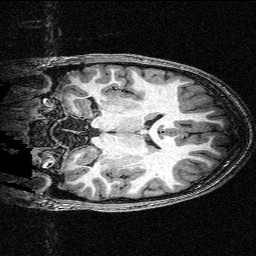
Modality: T1w
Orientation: coronal
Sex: male